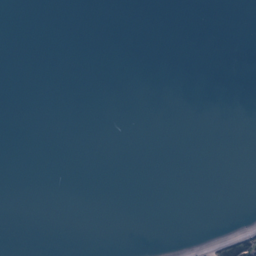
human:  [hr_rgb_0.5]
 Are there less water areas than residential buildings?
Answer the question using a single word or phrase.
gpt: yes

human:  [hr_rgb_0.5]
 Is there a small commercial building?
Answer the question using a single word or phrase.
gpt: no

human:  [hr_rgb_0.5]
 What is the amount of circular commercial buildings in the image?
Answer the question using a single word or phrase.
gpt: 0

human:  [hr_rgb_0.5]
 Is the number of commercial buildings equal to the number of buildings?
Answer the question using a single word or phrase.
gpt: no

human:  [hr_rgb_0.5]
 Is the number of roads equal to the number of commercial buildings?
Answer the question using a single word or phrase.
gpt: no

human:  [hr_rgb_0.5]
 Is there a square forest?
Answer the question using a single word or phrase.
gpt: no

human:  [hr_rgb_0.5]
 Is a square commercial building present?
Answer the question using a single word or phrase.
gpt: no

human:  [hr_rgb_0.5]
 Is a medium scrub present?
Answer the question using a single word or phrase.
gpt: yes

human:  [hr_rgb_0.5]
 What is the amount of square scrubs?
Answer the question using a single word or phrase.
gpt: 0

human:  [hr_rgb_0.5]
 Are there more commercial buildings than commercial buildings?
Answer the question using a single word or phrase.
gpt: no

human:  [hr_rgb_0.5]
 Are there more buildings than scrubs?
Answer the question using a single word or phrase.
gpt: yes

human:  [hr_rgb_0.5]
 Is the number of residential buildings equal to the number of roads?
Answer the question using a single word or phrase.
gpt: no

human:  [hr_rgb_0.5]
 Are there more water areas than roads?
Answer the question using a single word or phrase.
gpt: no

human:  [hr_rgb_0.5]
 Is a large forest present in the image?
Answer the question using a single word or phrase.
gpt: yes

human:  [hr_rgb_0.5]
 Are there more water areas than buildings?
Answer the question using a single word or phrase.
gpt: no

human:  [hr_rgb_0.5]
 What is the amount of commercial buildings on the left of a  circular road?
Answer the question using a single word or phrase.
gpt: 0

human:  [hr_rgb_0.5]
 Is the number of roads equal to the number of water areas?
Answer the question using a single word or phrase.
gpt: no

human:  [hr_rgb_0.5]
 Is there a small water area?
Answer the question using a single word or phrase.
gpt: no

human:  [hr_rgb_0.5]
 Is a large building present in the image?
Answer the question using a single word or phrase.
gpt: no

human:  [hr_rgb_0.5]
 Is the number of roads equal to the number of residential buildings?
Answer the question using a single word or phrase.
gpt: no

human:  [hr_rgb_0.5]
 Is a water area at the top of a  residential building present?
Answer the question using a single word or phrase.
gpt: yes

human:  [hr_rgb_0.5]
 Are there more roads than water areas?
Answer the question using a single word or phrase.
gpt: yes

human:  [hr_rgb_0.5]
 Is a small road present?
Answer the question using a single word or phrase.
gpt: yes

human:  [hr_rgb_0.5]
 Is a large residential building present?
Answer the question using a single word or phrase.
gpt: no

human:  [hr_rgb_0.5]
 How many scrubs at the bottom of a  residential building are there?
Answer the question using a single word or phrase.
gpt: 2

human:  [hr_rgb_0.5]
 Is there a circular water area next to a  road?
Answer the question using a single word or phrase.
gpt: no

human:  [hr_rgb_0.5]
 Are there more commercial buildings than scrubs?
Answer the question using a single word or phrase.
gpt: no

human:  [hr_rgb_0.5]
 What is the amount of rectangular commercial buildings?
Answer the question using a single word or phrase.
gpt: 0

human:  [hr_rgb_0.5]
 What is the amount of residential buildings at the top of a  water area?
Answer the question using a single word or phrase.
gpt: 0

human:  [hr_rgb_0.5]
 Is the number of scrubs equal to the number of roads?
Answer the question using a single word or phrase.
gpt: no

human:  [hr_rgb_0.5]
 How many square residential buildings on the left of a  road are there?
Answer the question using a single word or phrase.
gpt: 0

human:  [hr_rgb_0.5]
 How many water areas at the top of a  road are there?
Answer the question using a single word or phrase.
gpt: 2

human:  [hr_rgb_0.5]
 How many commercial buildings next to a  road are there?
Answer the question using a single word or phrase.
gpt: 0

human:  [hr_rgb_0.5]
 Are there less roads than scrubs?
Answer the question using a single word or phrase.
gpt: no

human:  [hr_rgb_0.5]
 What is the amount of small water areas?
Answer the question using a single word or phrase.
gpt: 0

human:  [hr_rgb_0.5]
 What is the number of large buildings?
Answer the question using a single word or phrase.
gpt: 0